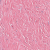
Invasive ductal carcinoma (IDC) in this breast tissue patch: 0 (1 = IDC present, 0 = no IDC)